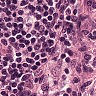
Metastatic tissue present: no